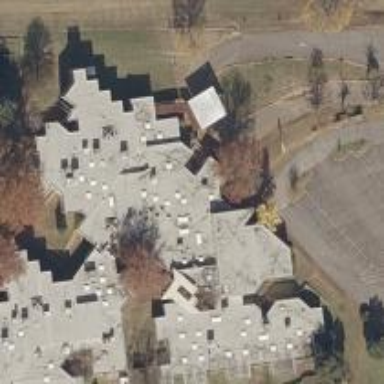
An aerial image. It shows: School building.